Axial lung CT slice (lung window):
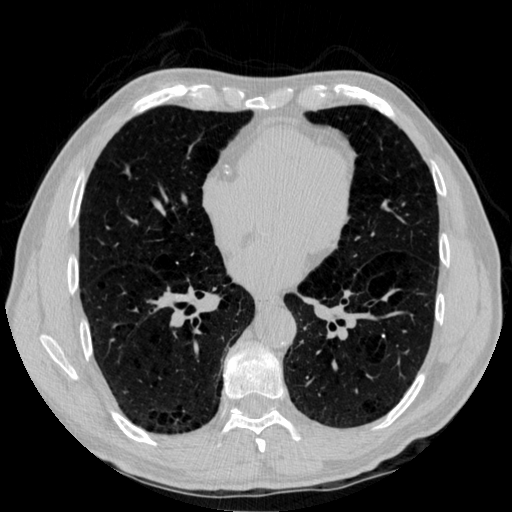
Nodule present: no